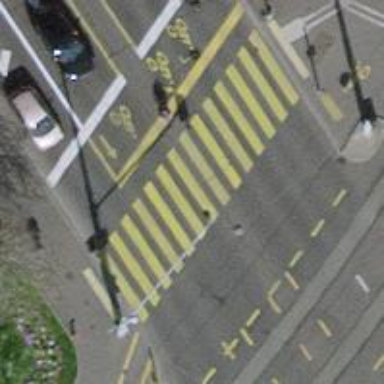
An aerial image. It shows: Crossing with zebra traffic signals.